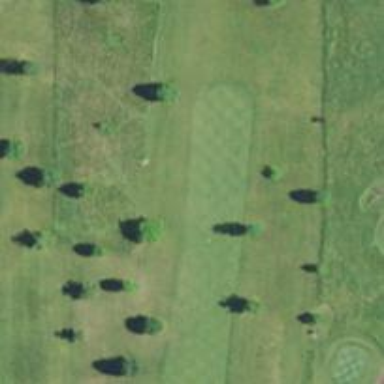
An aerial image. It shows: Golf hole.